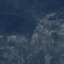
Land use / land cover class: HerbaceousVegetation